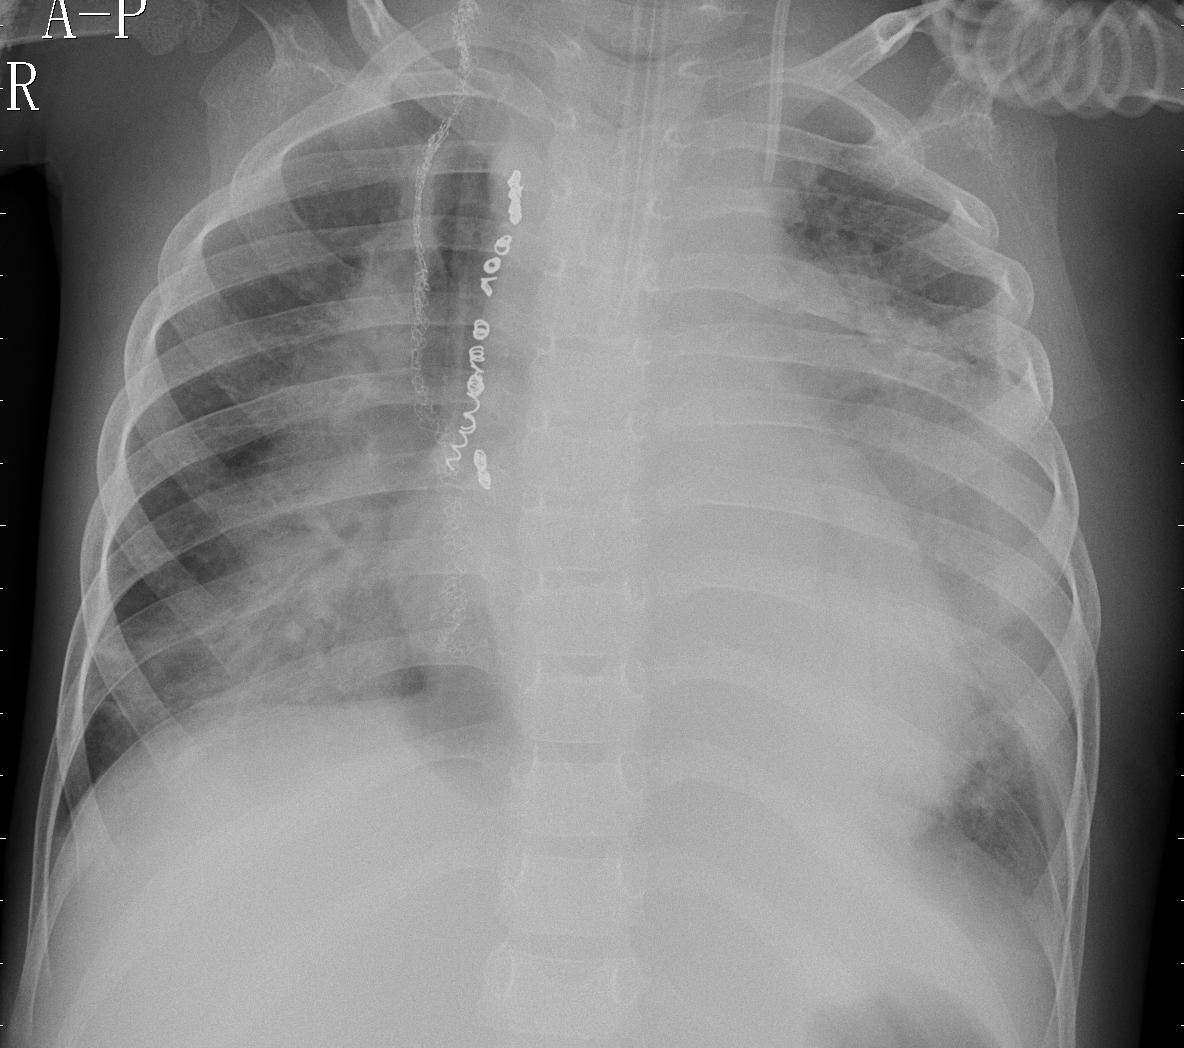
Diagnosis: PNEUMONIA